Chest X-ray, AP view. Patient: 22 years old, sex F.
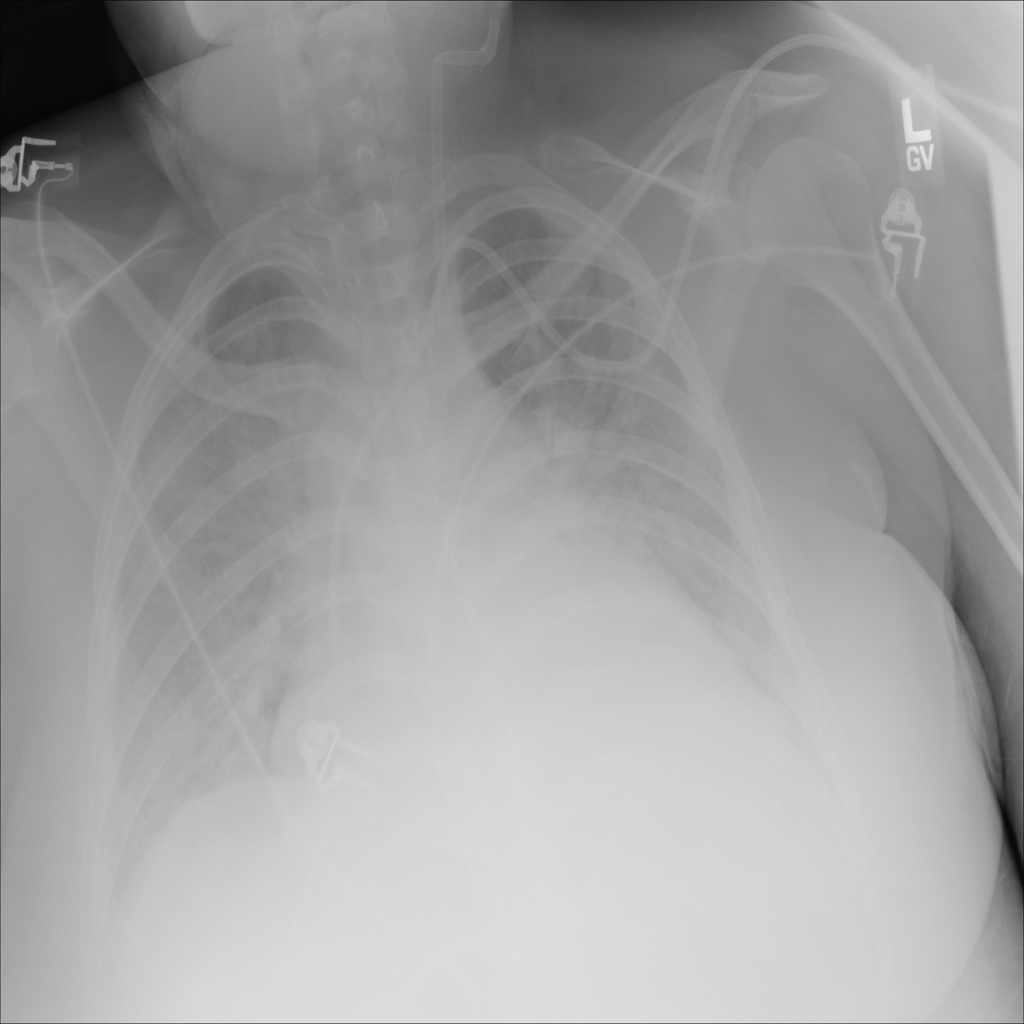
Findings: Edema